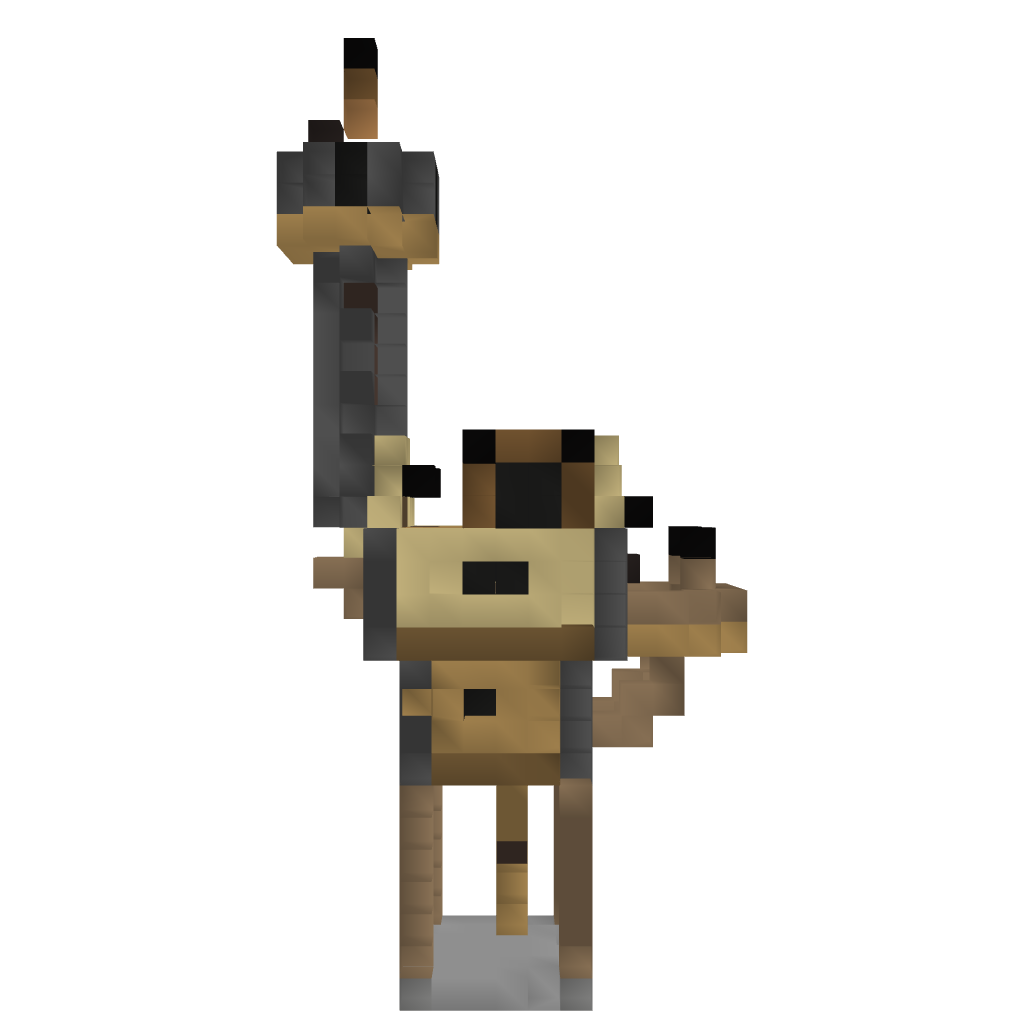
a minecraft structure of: Tall House